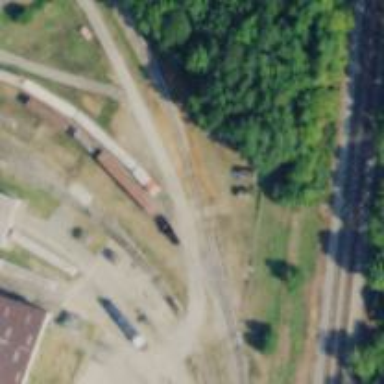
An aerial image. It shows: Railway level crossing.